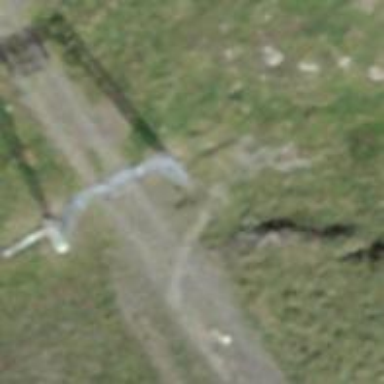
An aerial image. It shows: Pylon for aerialway.